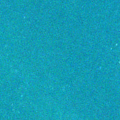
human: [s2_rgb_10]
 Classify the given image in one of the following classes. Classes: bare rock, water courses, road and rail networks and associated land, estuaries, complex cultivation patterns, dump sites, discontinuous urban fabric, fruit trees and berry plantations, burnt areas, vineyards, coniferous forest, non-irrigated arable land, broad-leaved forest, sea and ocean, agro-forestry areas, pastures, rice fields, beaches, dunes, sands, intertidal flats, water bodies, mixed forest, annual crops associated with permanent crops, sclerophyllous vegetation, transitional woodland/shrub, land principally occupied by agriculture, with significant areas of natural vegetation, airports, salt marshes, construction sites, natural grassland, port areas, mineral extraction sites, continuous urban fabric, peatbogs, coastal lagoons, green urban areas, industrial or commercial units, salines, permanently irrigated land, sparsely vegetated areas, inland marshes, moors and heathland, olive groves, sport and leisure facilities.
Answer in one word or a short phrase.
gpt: sea and ocean